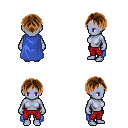
a pixel art fantasy rpg character, female body template, dark elf, purple skin, blue cape, red pants, brown parted hairstyle, four views (front, back, left, right), 2x2 character sprite sheet, small pixel art, hard edges, no anti-aliasing